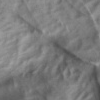
Atmospheric dust classification: not_dusty